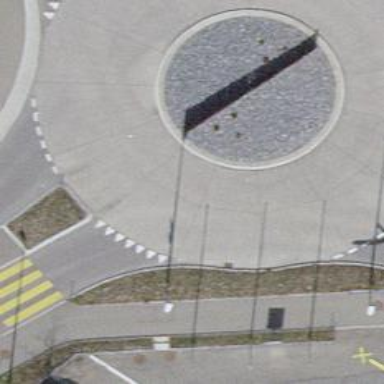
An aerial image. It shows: Secondary road with concrete surface leading to roundabout.